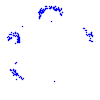
Particle: proton